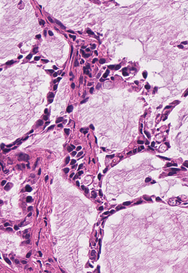
Tumor epithelial tissue: yes
Tumor-associated stroma tissue: yes
Normal tissue: no